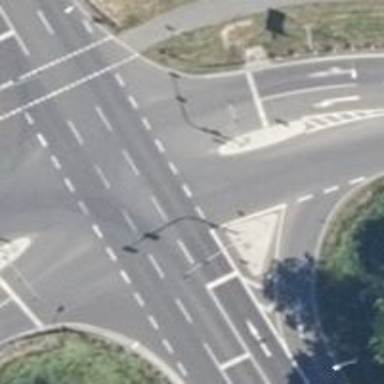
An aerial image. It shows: Road with traffic signals.